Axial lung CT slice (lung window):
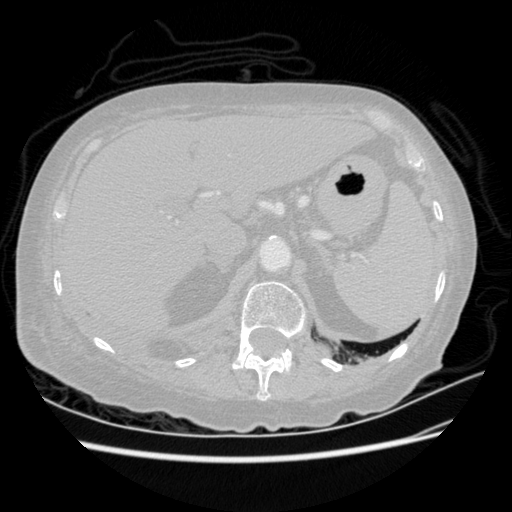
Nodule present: no